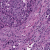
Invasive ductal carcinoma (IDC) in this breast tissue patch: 1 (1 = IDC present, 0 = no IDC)